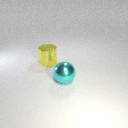
large yellow metal cylinder behind large cyan metal sphere